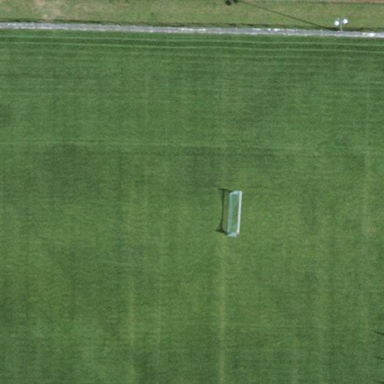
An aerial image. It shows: Pitch designated for leisurely land use. It is suitable for soccer and other multiple sports.